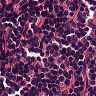
Metastatic tissue present: no